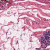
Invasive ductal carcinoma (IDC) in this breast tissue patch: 0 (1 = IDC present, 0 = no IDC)